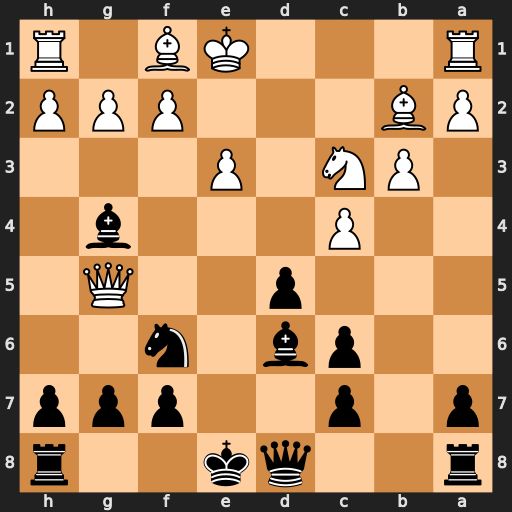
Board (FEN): r2qk2r/p1p2ppp/2pb1n2/3p2Q1/2P3b1/1PN1P3/PB3PPP/R3KB1R
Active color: b
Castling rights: KQkq
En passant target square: -
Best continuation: h6 Qxg7 Rh7 Qxh7 Nxh7